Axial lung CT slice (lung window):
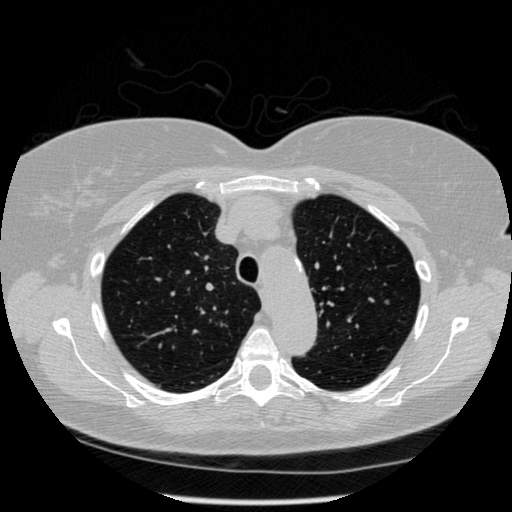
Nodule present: yes
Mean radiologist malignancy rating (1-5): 3